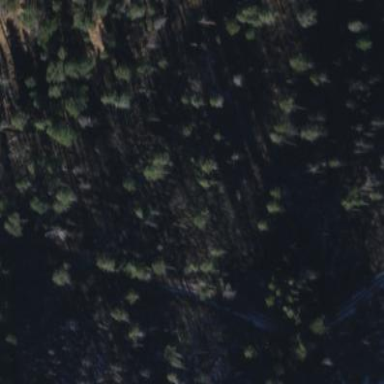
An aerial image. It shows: Woodland with evergreen needle-leaved trees.